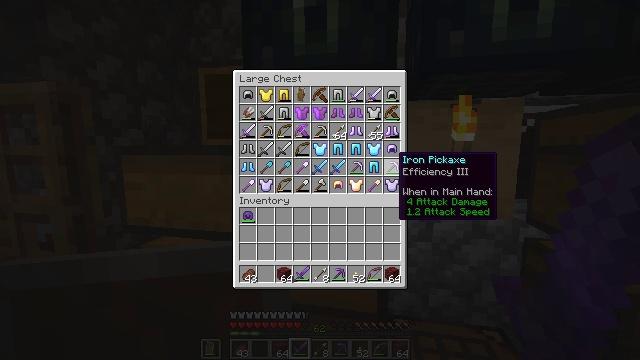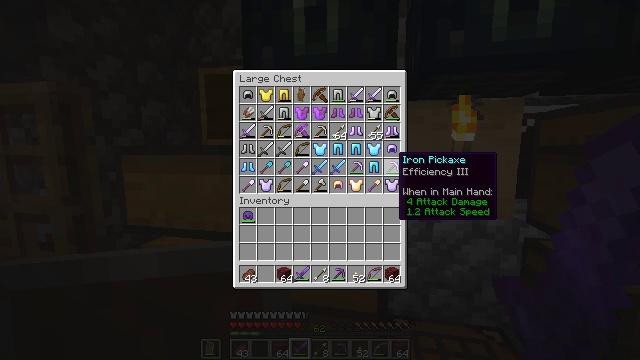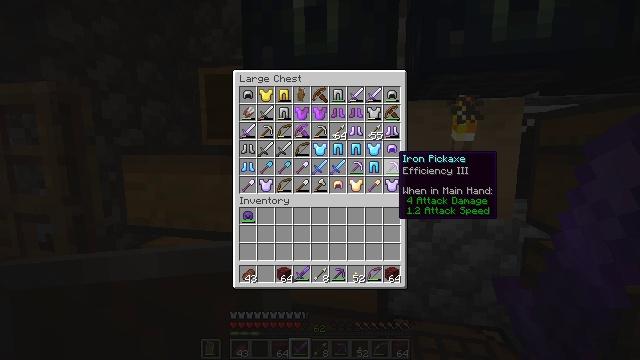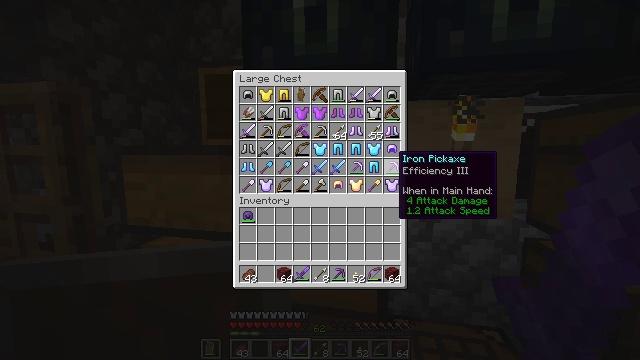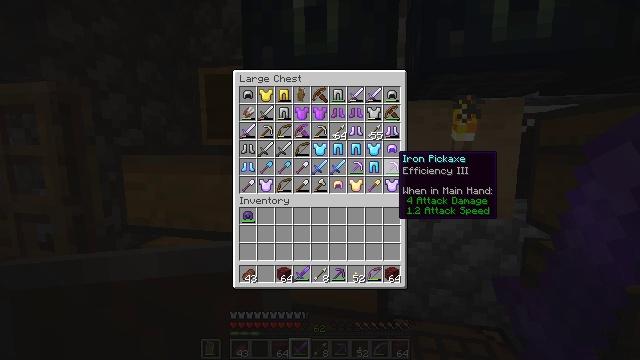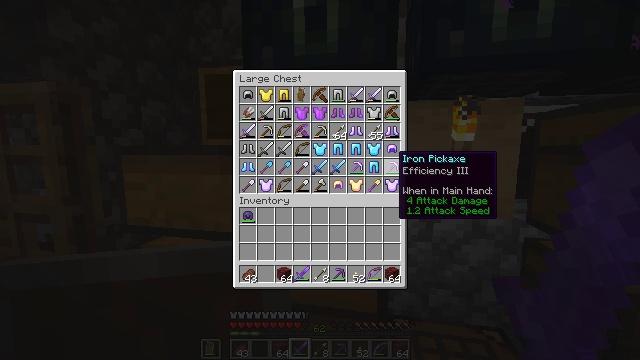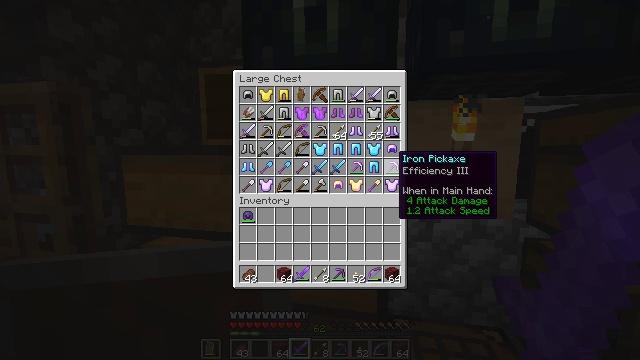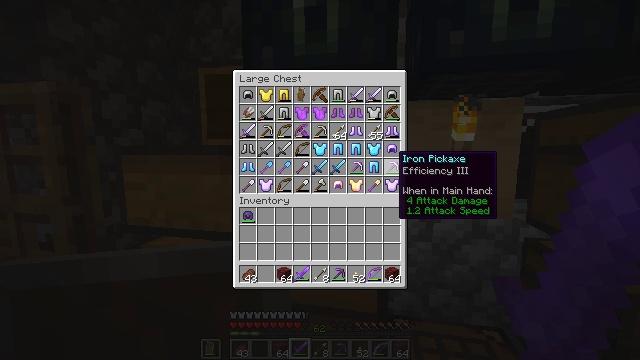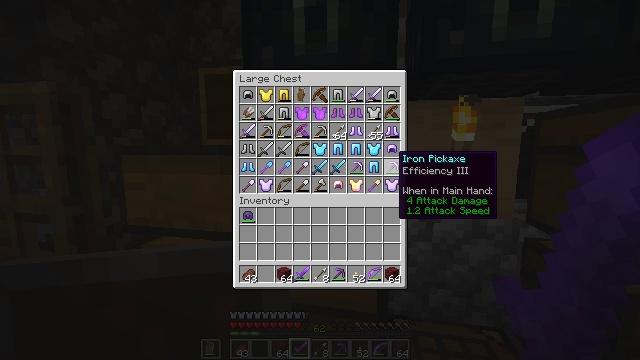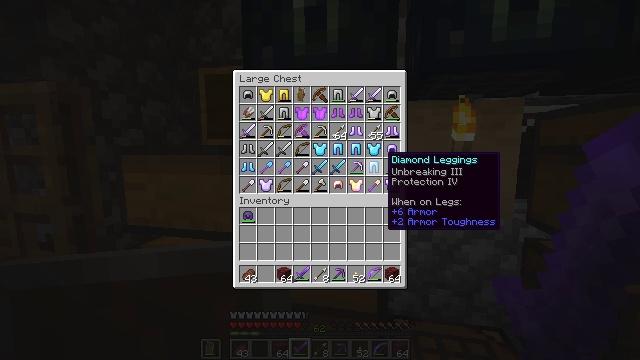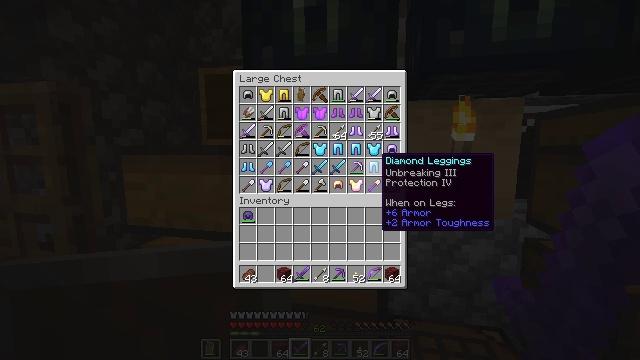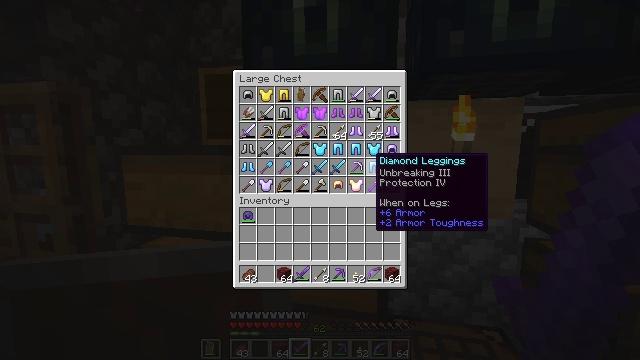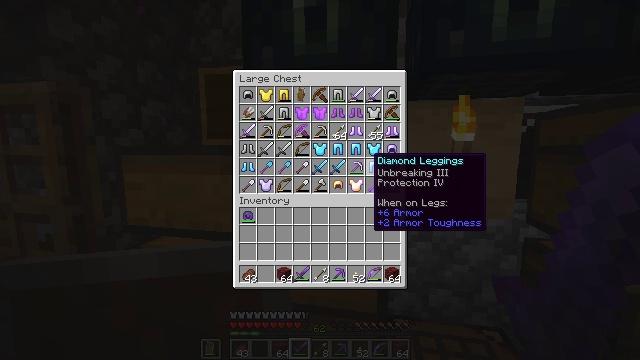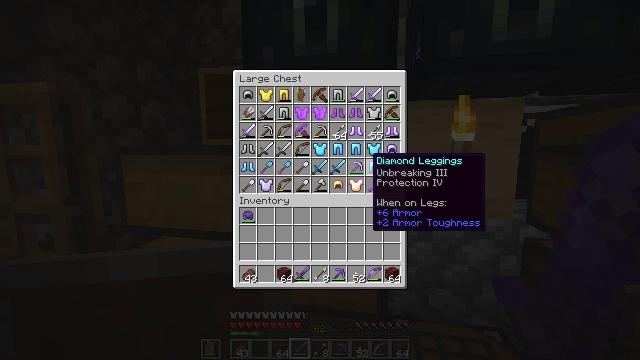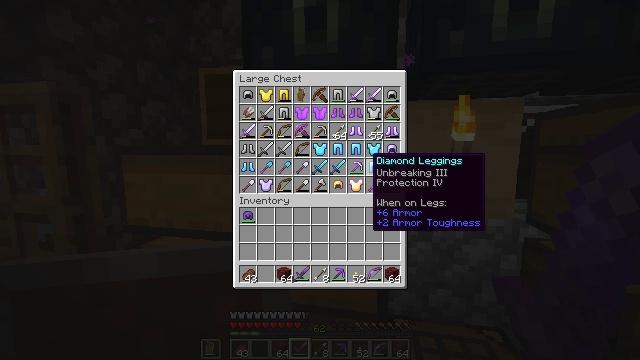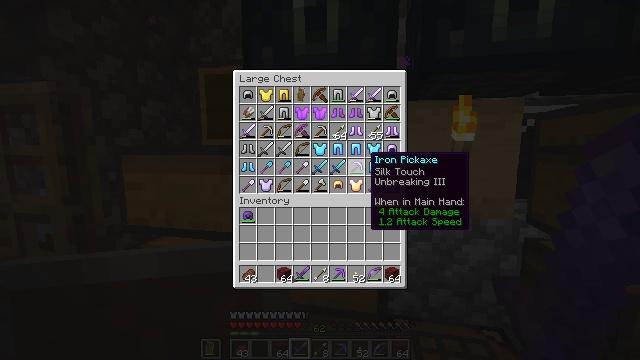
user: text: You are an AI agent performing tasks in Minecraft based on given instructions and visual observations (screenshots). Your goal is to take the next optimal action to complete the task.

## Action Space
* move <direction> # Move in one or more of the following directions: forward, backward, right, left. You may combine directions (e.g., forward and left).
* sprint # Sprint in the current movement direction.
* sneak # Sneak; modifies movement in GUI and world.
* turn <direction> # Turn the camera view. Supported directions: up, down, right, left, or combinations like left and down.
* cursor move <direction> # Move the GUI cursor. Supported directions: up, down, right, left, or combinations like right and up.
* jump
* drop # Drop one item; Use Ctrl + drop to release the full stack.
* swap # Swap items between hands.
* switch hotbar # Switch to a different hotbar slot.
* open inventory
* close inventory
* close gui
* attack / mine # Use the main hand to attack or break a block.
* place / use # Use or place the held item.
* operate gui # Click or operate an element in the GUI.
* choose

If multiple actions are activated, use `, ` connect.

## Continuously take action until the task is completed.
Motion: motion action
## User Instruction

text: Attack the ender chest to collect it.
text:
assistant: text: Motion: no_op
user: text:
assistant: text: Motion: no_op
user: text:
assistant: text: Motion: no_op
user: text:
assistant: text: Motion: no_op
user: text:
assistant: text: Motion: no_op
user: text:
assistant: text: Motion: no_op
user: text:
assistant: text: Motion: no_op
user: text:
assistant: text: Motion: no_op
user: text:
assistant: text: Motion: turn left
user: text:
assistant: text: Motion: no_op
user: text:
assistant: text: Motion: no_op
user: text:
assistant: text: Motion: no_op
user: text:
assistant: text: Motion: no_op
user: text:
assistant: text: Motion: no_op
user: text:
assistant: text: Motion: no_op
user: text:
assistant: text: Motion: no_op
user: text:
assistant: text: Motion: no_op
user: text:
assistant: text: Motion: no_op
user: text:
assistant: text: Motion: no_op
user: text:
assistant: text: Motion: no_op
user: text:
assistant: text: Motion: no_op
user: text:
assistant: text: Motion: no_op
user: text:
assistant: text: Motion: no_op
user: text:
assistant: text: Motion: no_op
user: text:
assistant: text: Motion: no_op
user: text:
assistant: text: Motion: no_op
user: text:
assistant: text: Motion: no_op
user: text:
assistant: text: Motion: no_op
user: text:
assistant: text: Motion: attack / mine
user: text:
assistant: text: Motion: attack / mine